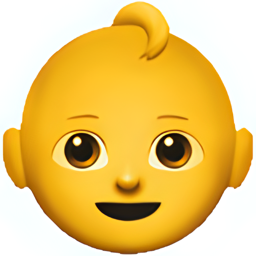
Name: baby
Emoji: 👶
Group: People & Body
Sub-group: person